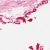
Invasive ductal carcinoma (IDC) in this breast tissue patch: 0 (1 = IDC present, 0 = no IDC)